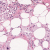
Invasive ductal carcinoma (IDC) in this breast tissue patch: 0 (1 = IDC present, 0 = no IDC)